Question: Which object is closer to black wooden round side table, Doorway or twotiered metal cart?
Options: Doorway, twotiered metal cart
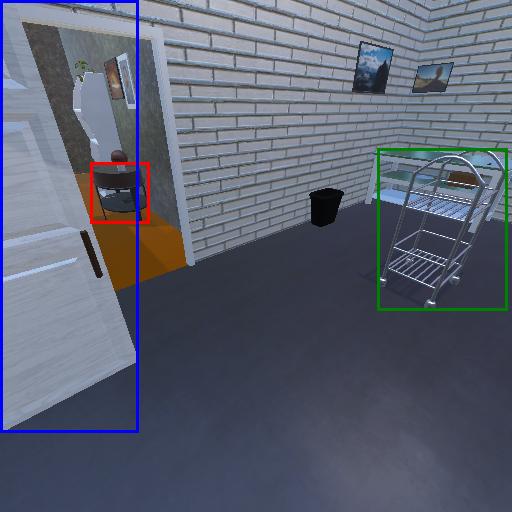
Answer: Doorway